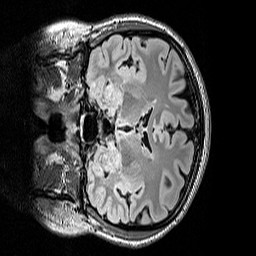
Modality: FLAIR
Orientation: coronal
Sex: female
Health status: ill
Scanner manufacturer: siemens
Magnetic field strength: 3 T
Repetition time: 5 s
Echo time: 0.388 s